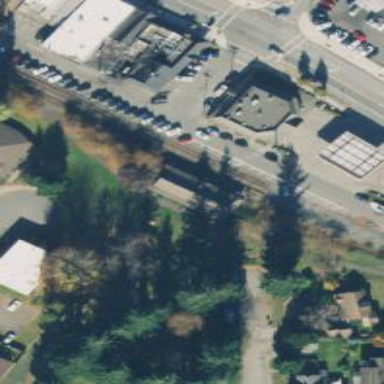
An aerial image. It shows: Crossing for the railway.